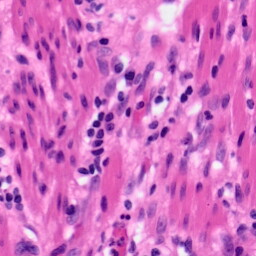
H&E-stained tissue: Pancreatic